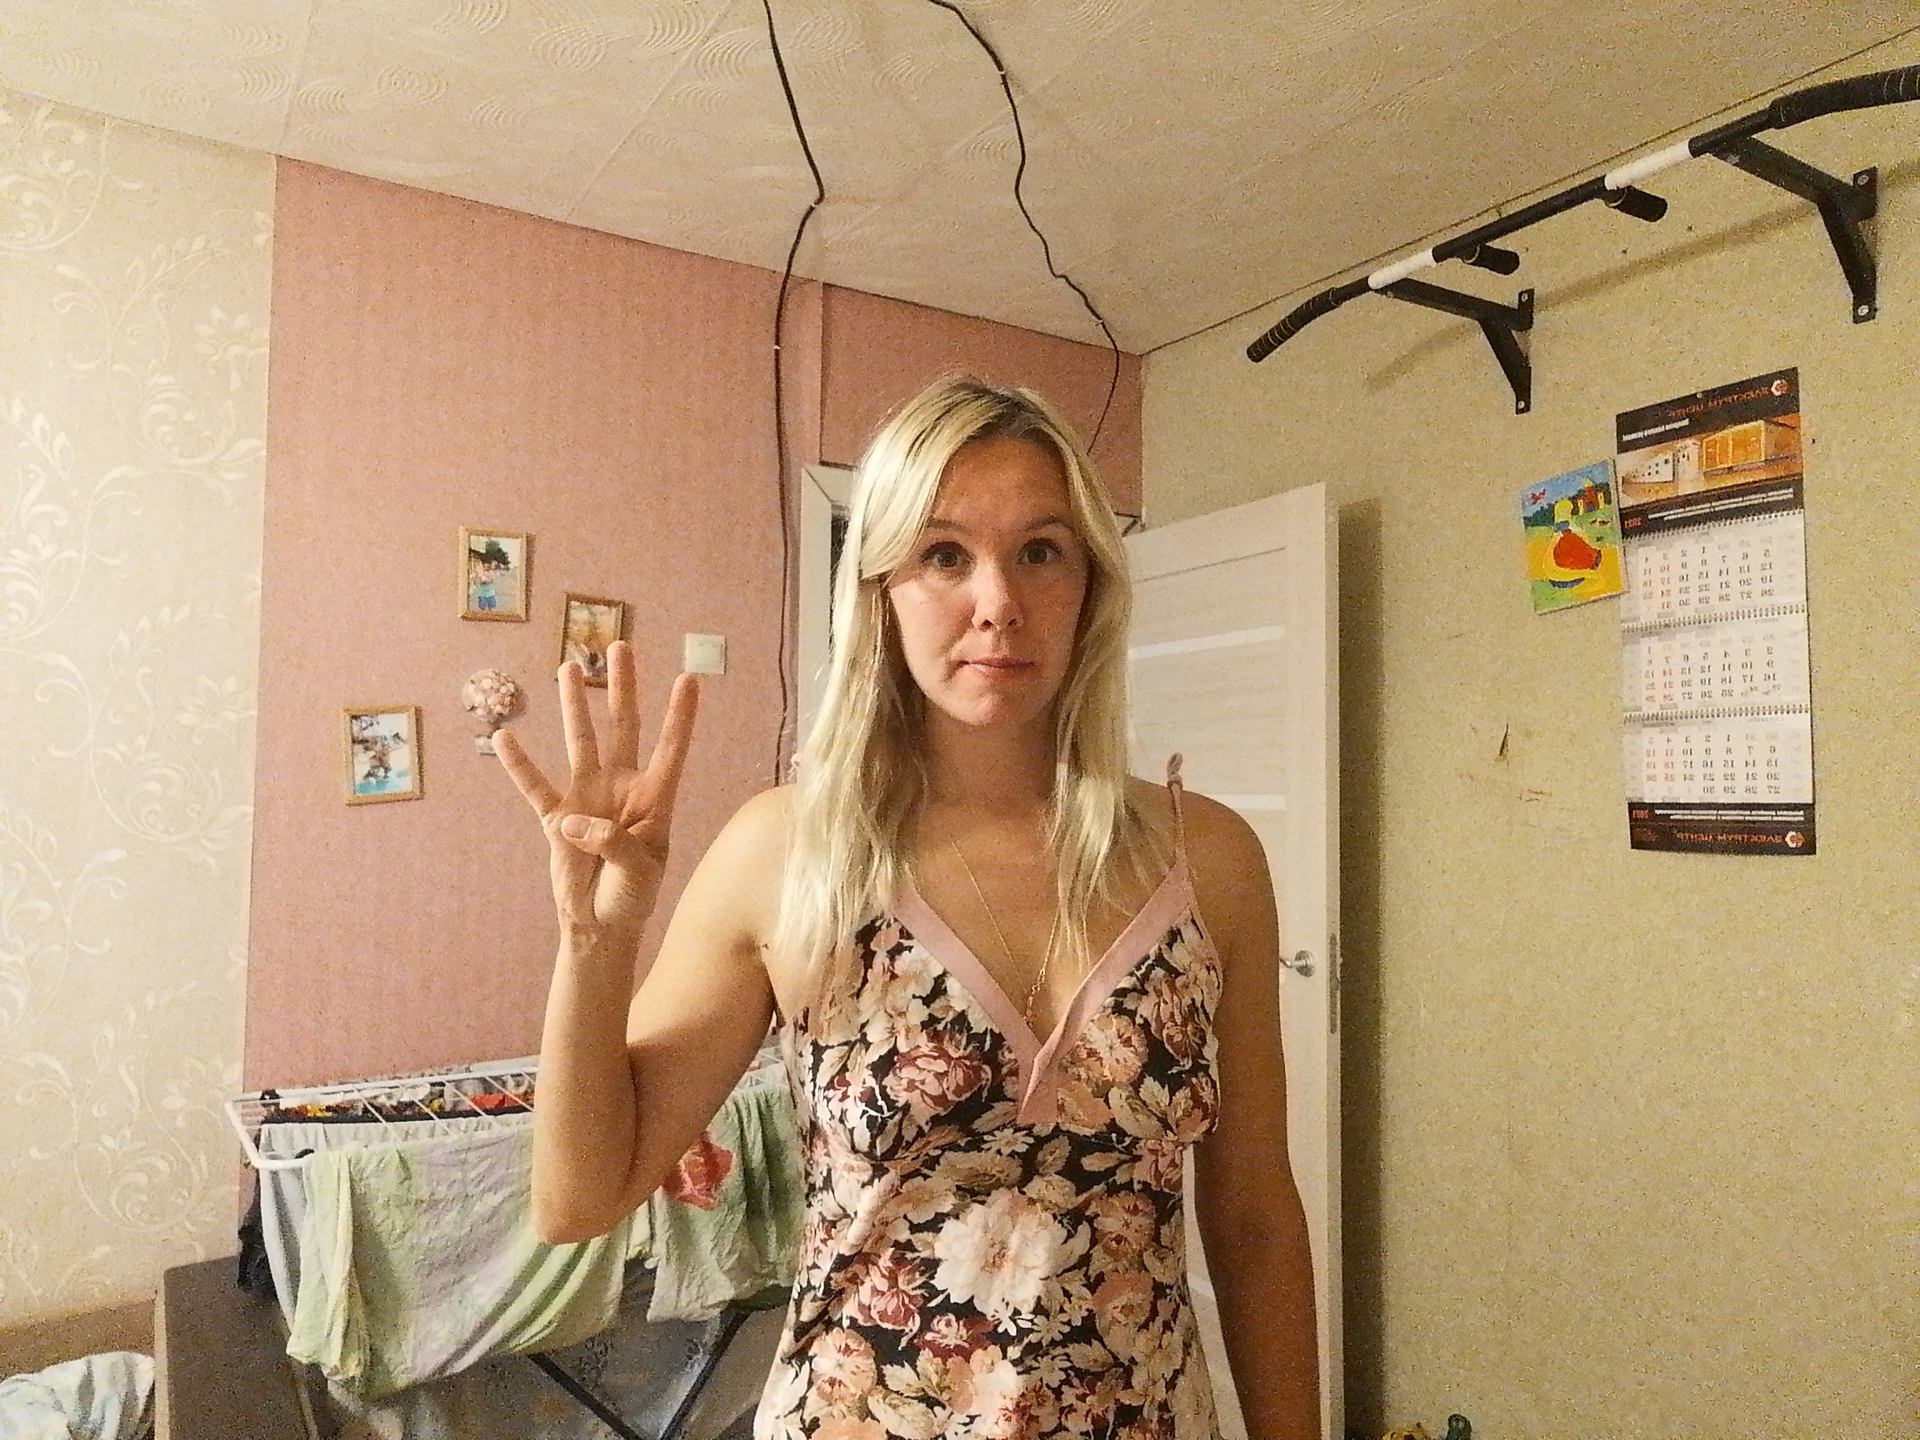
Label: noise